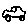
Label: car